Question: The code below gets run as part of a 'Celery Task' to add a new user. It first checks to see if we have an existing user. Under normal circumstances this works wonderfully:
'''
def create_user(self, mobile, email=None, password=None):
try:
app_user = get_user_model()
user = app_user.objects.get(mobile=mobile)
except app_user.DoesNotExist:
user = self.model()
user.mobile = mobile
user.set_password(password)
user.save(using=self._db)
return user
'''
: Lets say I have a file being uploaded that contains duplicated users (mobile number). The code should stop that. However, as Celery is so good, what I find is actually happening is the same two workers can sometimes run at the same time. The first 'Try'statement returns nothing as they are adding the same user (mobile) then end up creating a duplicated user into the system.
i.e....

How can I stop this from happening?
My only idea is maybe at the DB level on save()? Check if the user exists, However, I always need to return a user new or existing back from this function so I run into another set of issues.
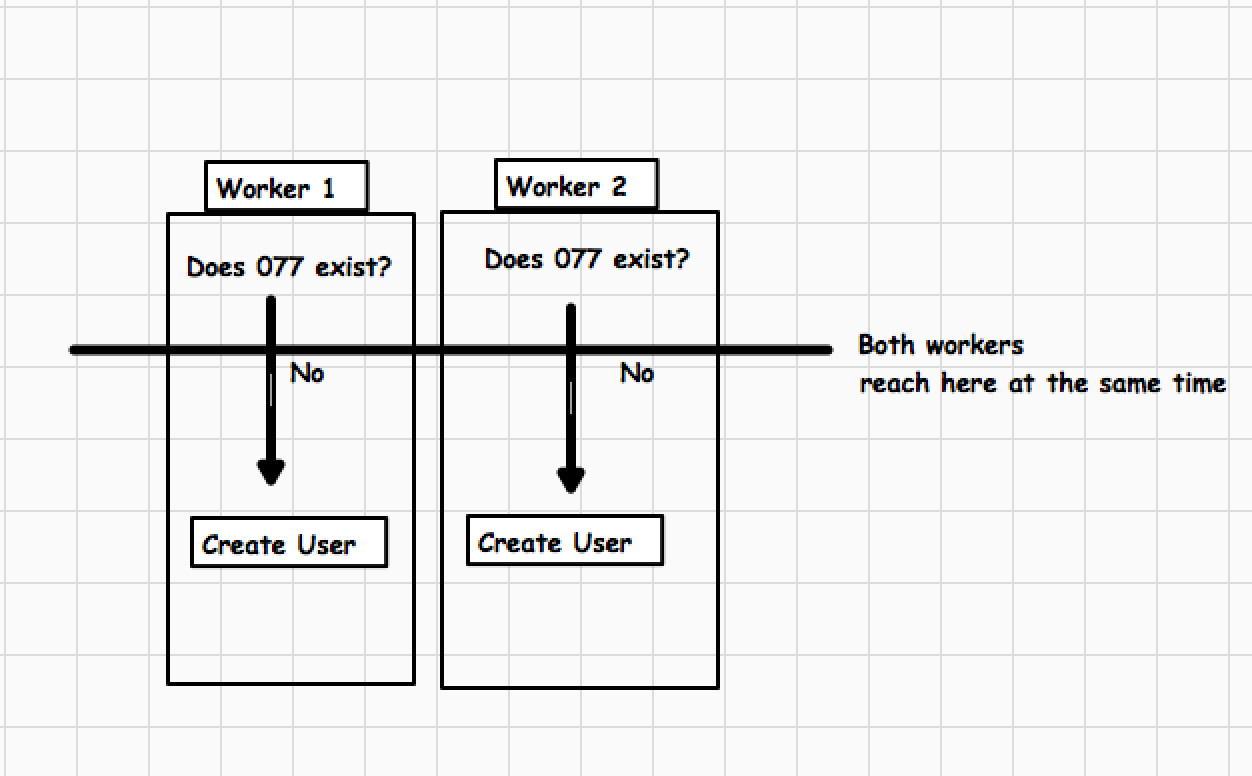
Answer: Since database operations are atomic, you can use <URL>:
'''
try:
return self.model.objects.create_user(
mobile=mobile,
password=password,
)
except IntegrityError:
return self.model.objects.get(mobile=mobile)
'''
You may have to override the manager method 'create_user' for your custom user model.